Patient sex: M
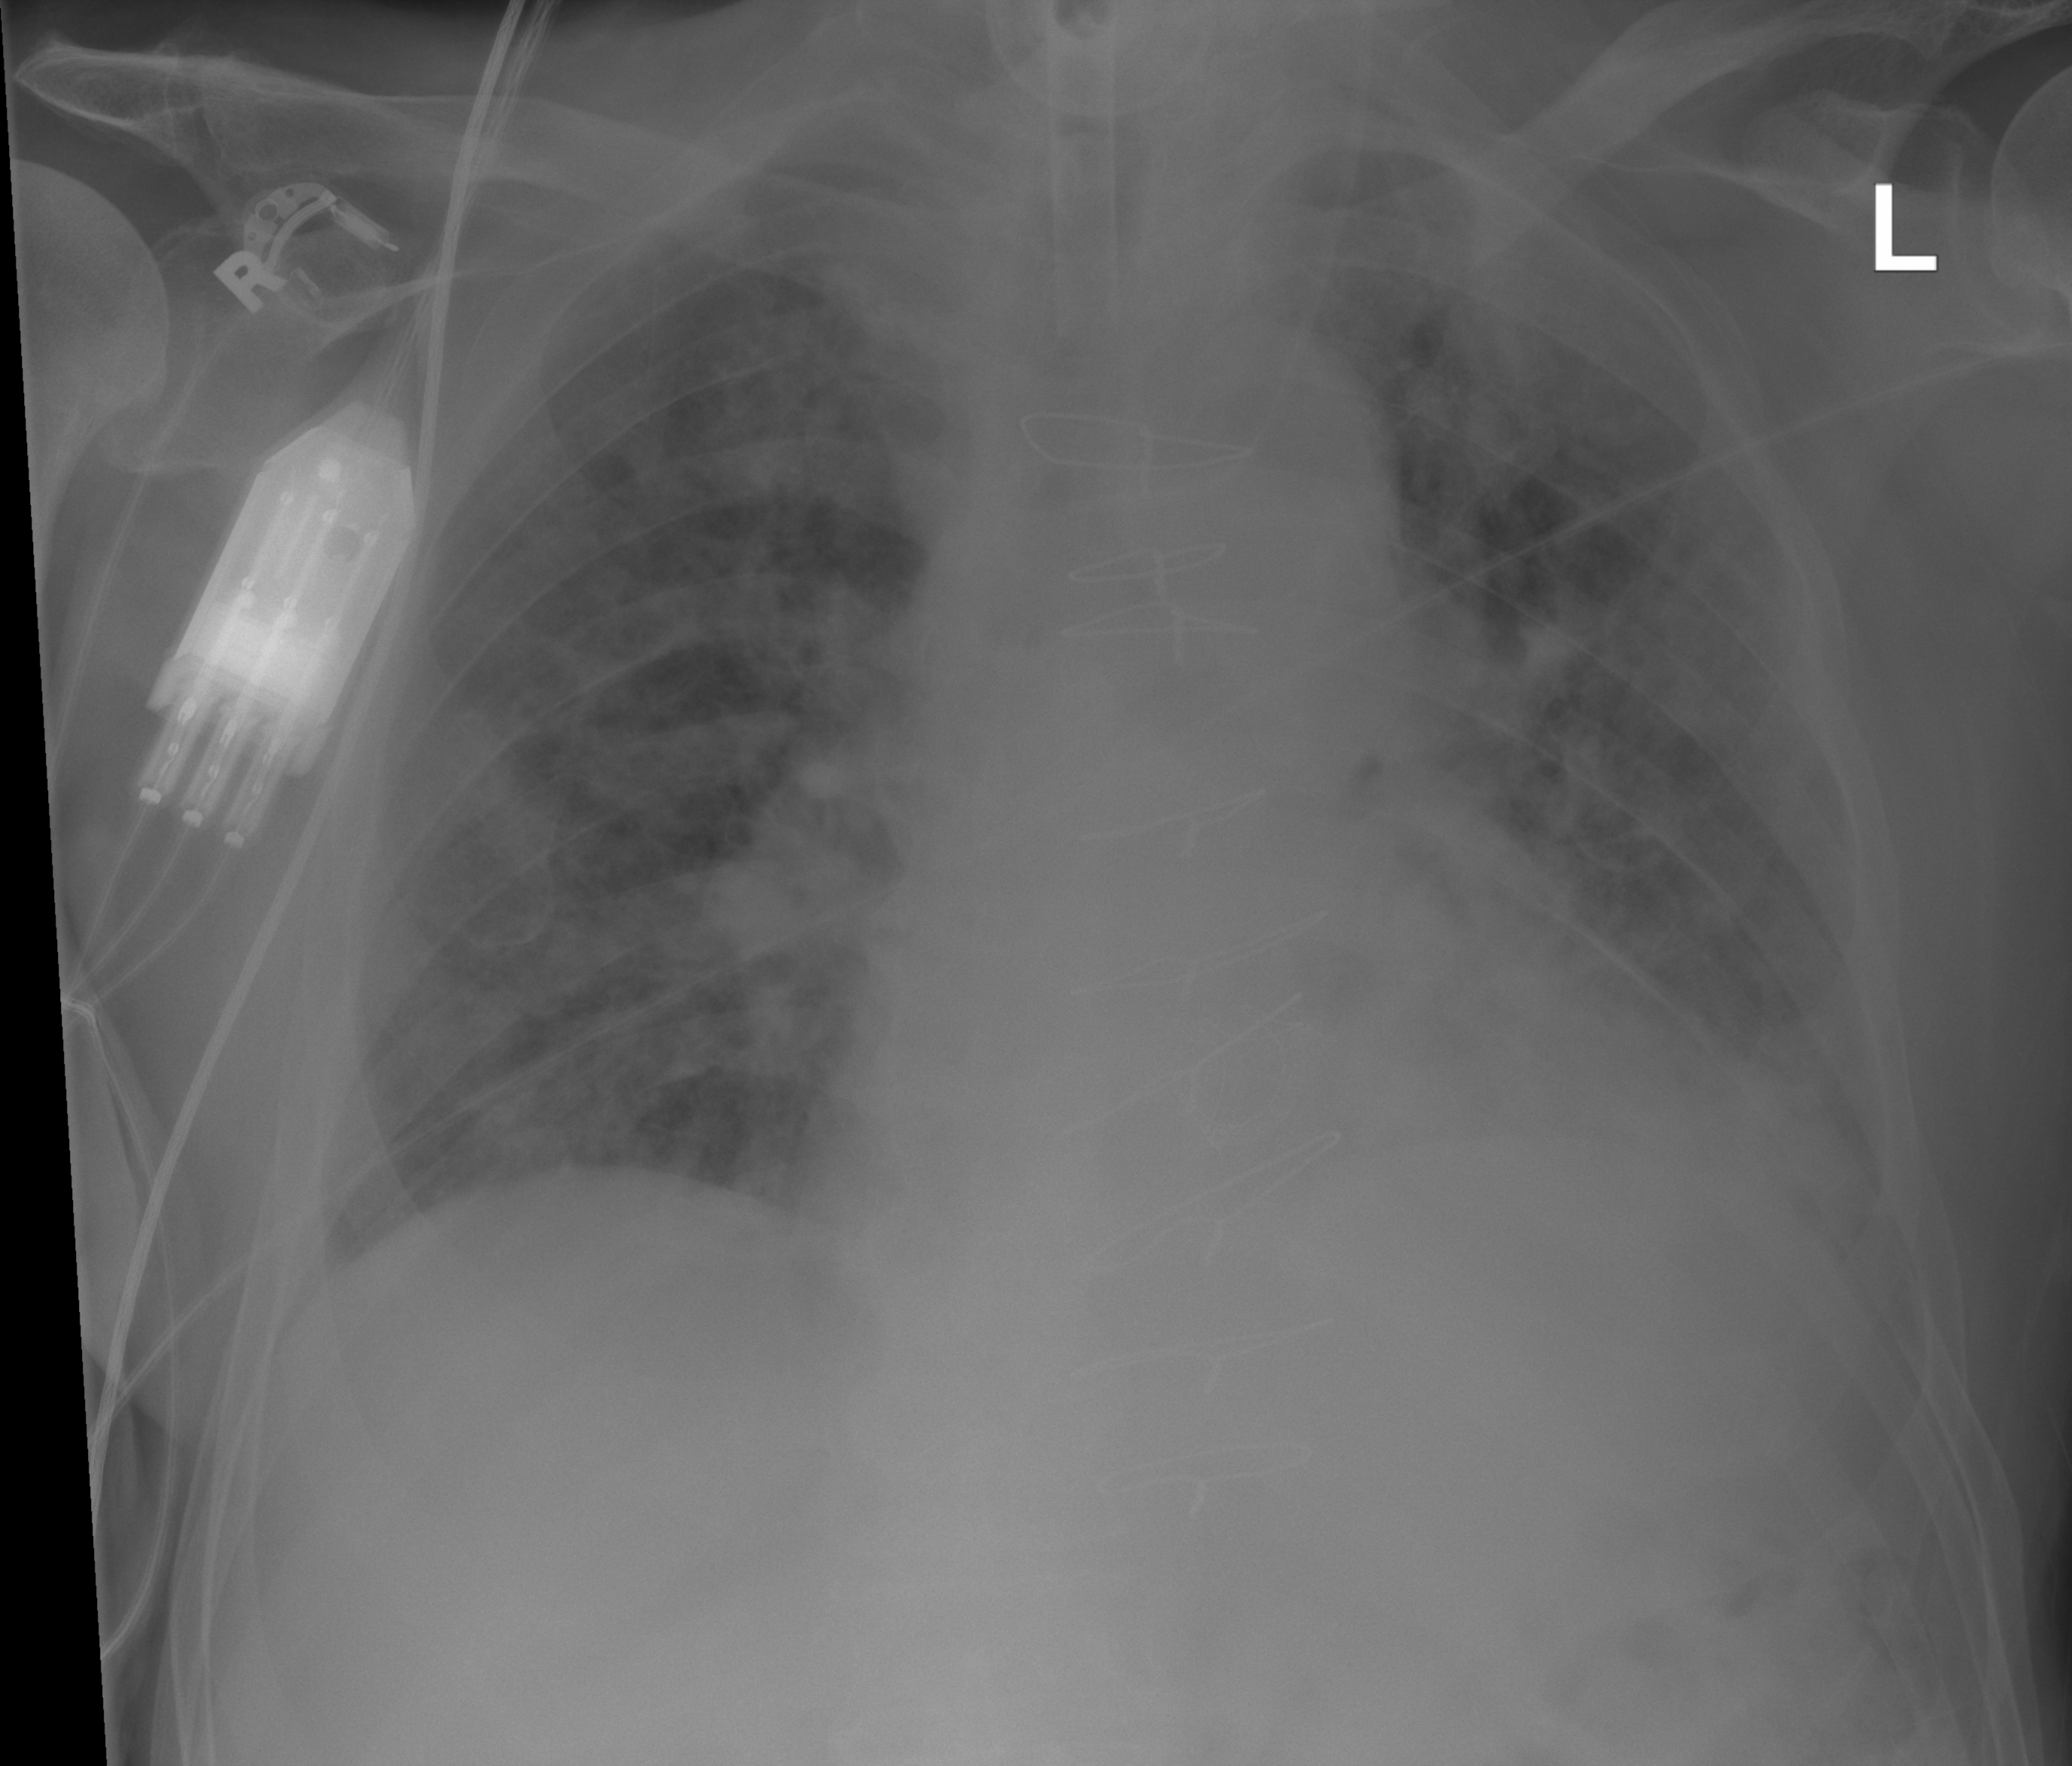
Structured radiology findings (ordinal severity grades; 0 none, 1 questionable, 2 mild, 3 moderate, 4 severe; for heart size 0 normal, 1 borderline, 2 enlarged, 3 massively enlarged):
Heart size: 2
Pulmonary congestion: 3
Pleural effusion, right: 0
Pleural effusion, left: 2
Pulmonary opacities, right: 2
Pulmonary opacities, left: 2
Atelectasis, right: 0
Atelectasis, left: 2